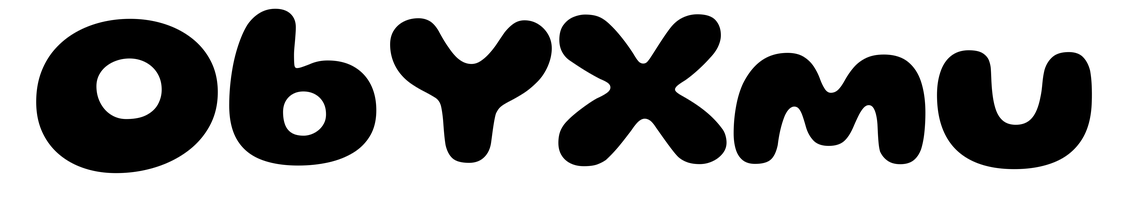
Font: Gluten_Bold